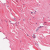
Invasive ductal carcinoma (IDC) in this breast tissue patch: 0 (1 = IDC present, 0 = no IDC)